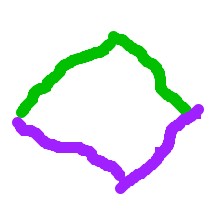
Shape: rhombus